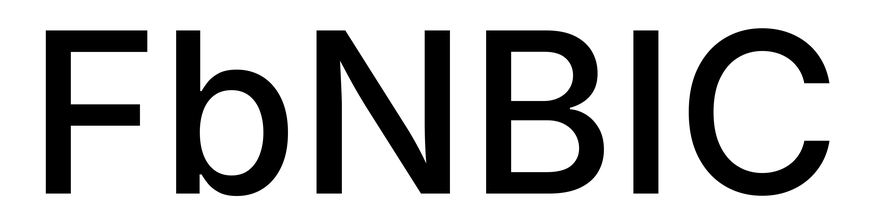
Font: Inter_Medium